Question: I saw once a javascript tool (jquery plugin maybe) to implement feature/guide tour functionality, unfortunately i haven't bookmarked the page.
It used an overlay and focused on document elements, based on id attributes probably.

<URL> or anything i have found googling does not support this.
Do you have anything in mind?
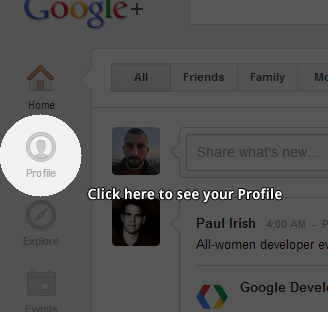
Answer: <URL> can highlight elements and a lot more. I have not used it, but it seems pretty powerful.
But I think something like the <URL>